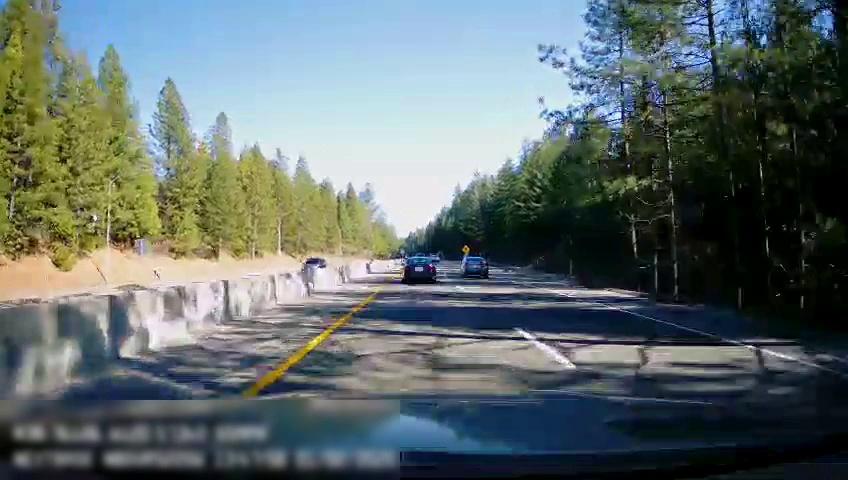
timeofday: Day
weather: Sunny
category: Drivable Space
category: Drivable Space
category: Vehicles | Car
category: Vehicles | Car
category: Vehicles | Car
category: Lanes | Alternate Lane
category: Lanes | Current Lane
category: Lanes | Current Lane
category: Traffic | Signs